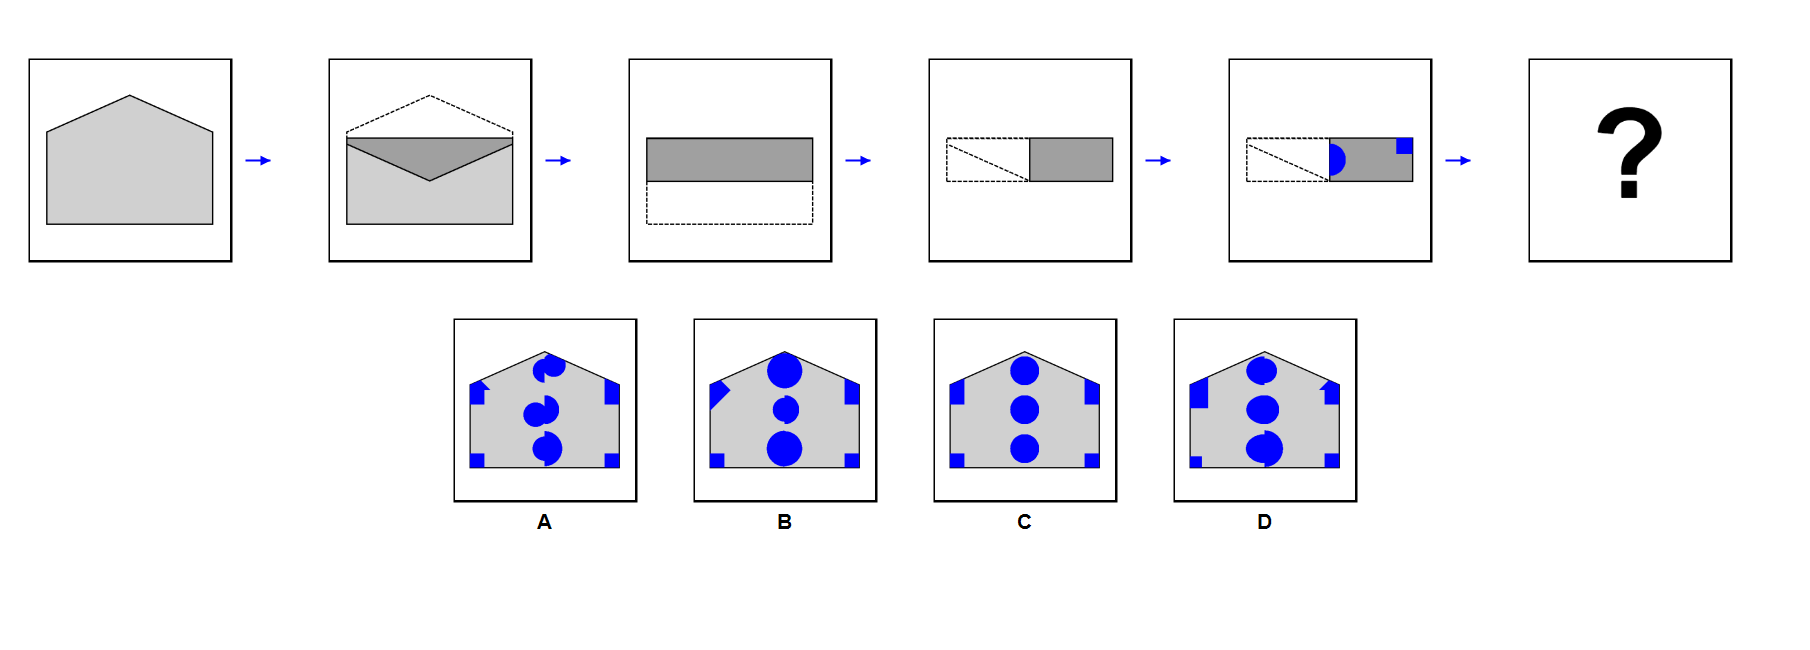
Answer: C